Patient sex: M
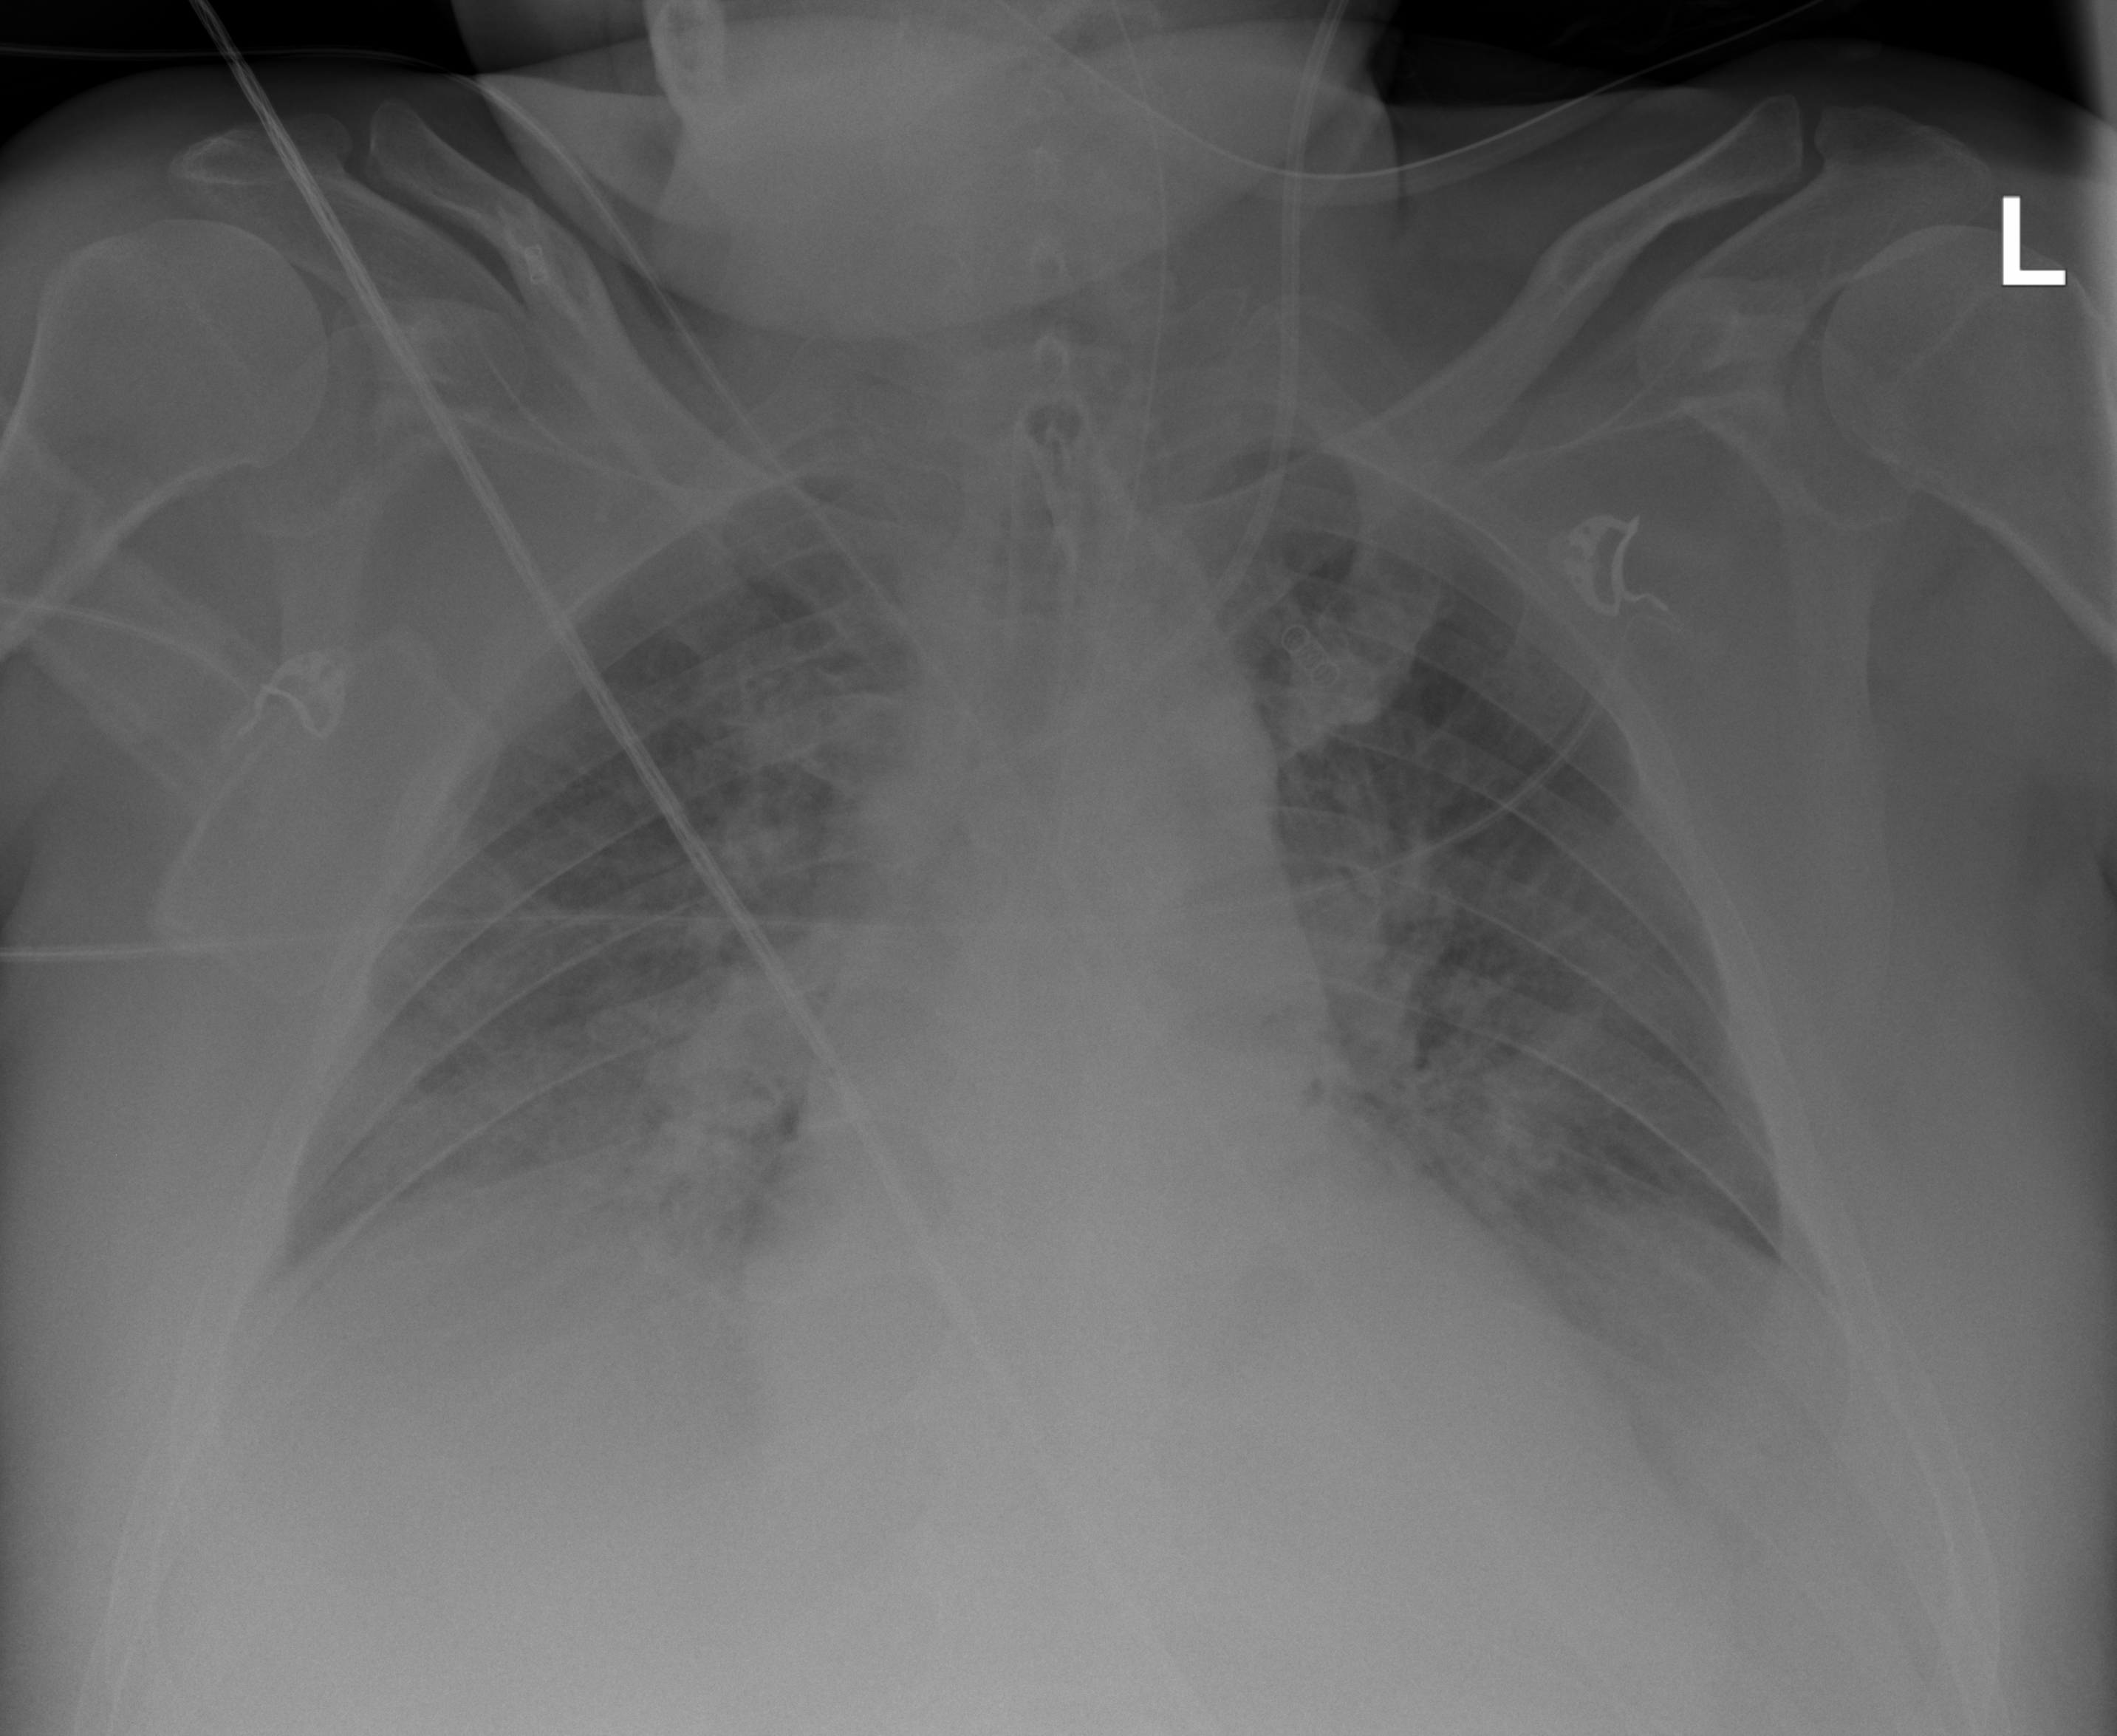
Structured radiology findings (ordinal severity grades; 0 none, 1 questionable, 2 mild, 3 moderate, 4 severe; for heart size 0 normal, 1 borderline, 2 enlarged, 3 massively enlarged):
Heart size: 2
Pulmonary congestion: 2
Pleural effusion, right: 2
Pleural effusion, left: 2
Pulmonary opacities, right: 2
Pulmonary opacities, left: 2
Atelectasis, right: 2
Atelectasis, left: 2